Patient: sex M, age 64
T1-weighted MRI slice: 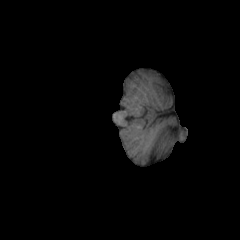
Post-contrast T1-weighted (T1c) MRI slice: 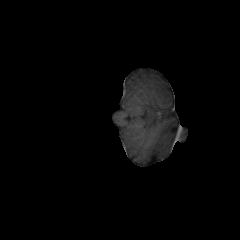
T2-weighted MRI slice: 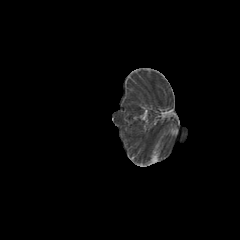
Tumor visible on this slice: no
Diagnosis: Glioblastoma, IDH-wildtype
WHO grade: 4